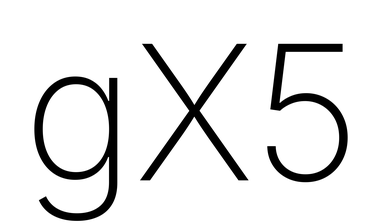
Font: Inter_ExtraLight